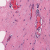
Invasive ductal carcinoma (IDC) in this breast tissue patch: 0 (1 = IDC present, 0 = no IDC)